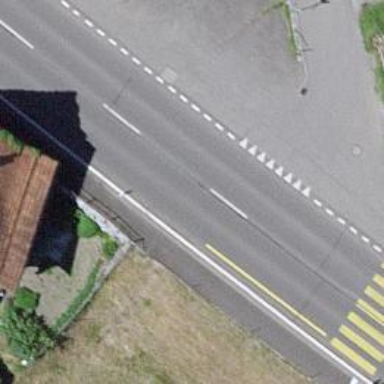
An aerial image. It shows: Bus stop equipped with public transport stop position.